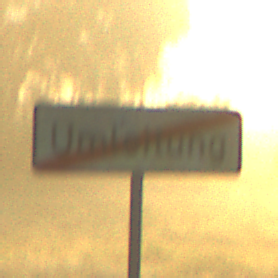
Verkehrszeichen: EndeDerUmleitungsankuendigung
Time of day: SunriseSunset
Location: Outdoor (Nature)
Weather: Clear
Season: NotSpecified
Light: Natural